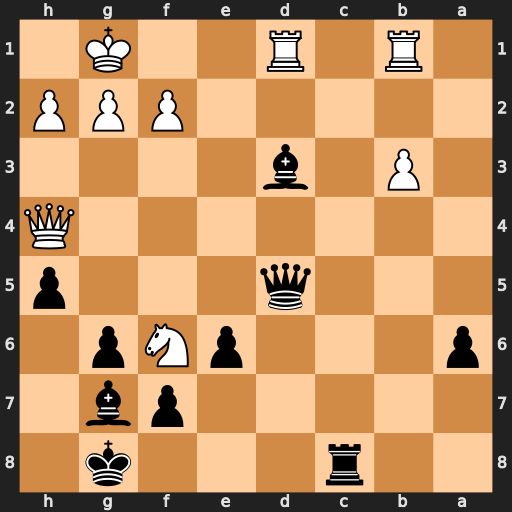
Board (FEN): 2r3k1/5pb1/p3pNp1/3q3p/7Q/1P1b4/5PPP/1R1R2K1
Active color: b
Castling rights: -
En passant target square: -
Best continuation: Bxf6 Qxf6 Bxb1